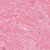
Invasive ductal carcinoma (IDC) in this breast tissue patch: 0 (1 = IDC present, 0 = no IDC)